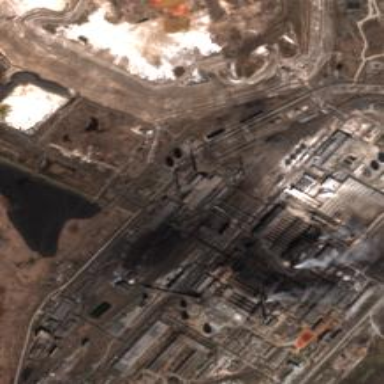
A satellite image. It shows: Industrial area with coal power plant.